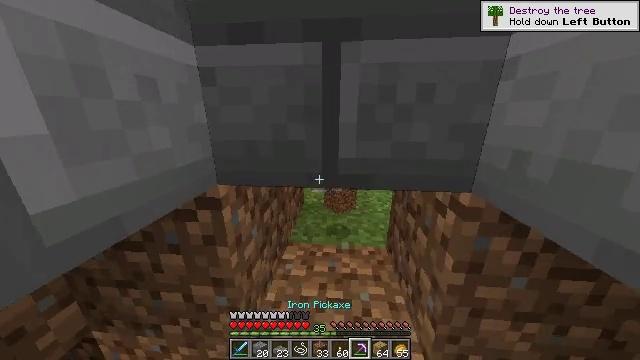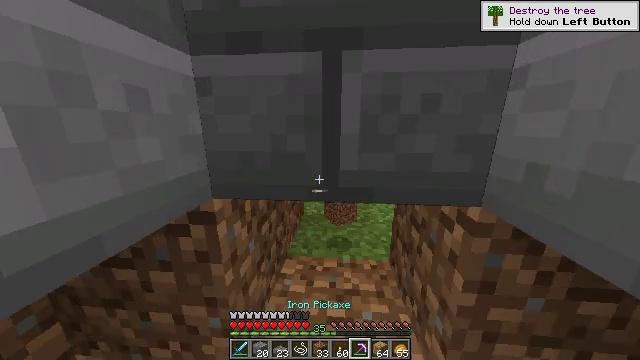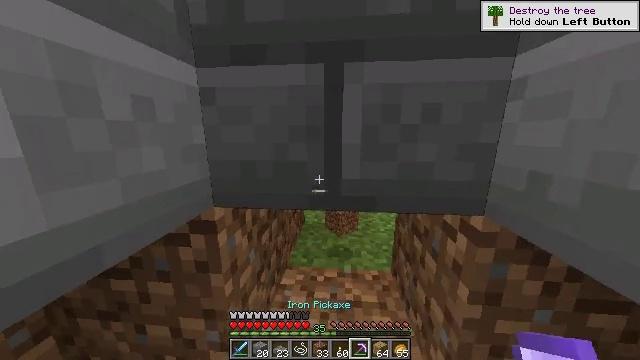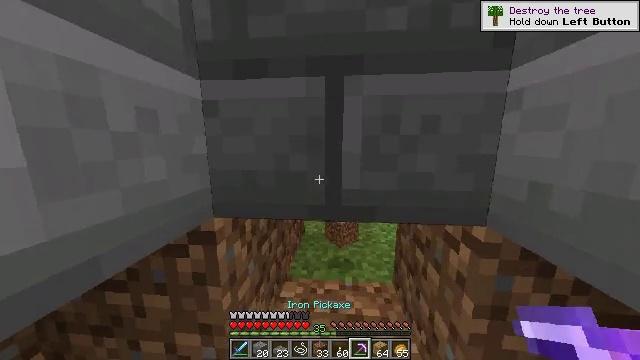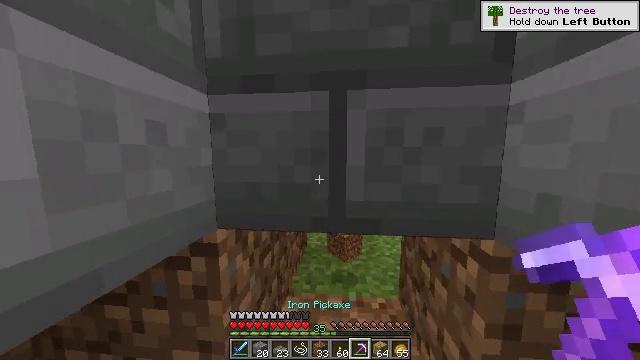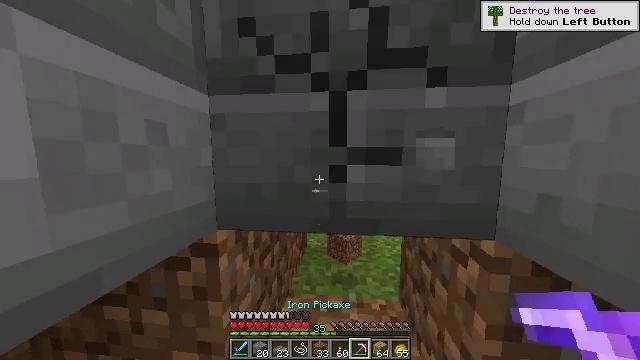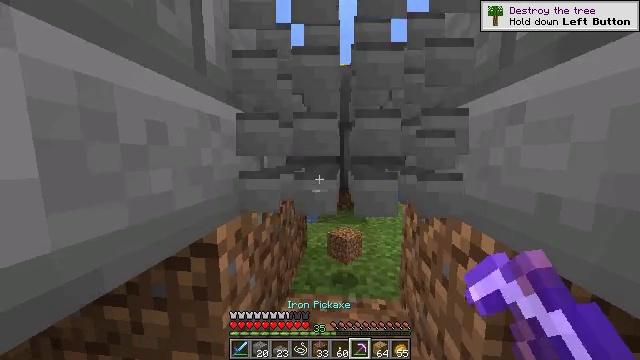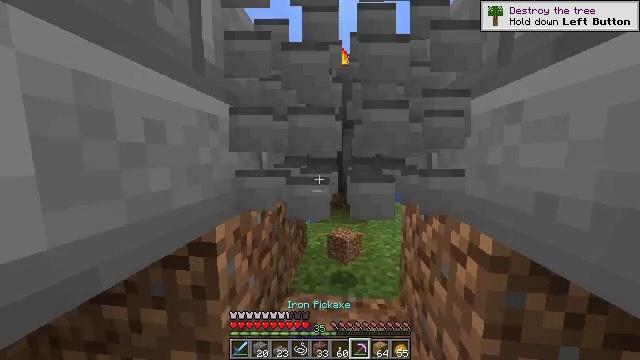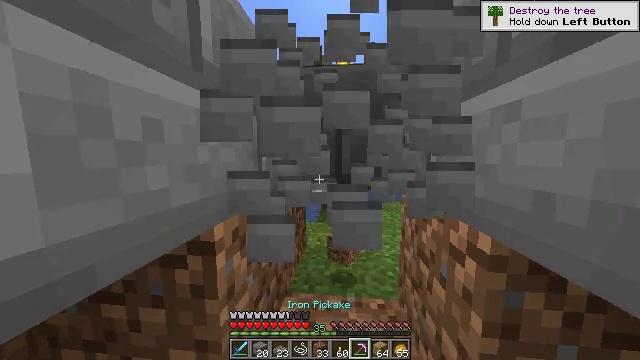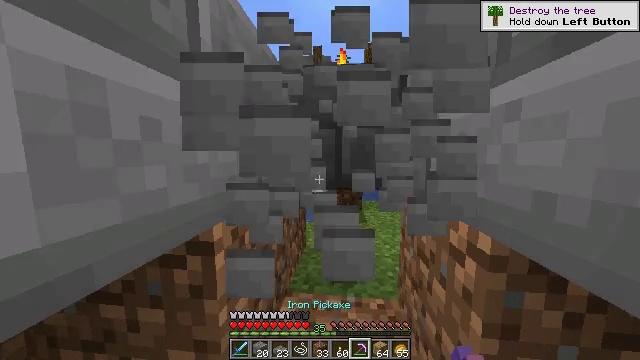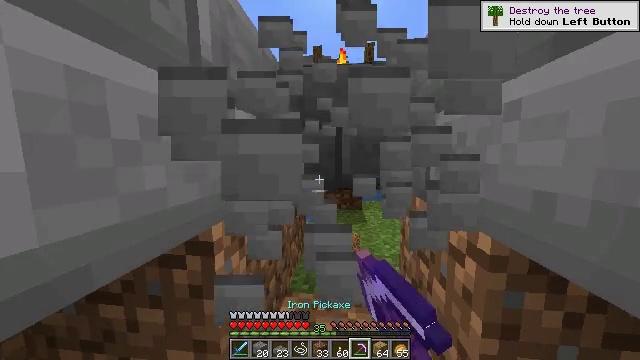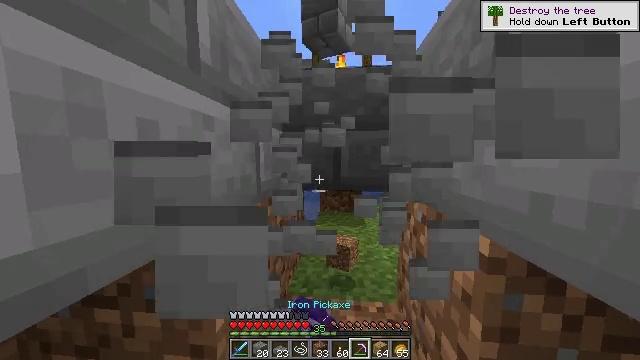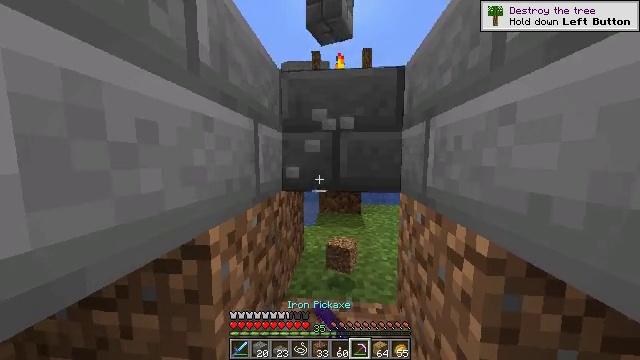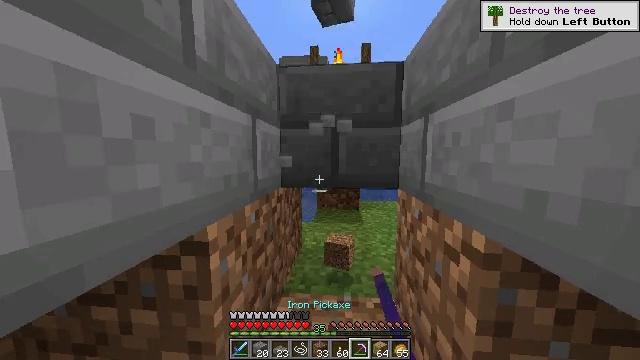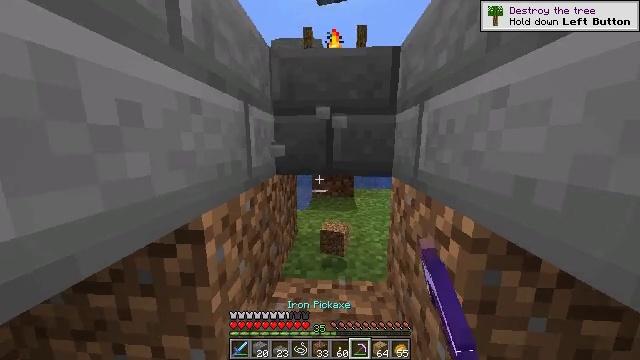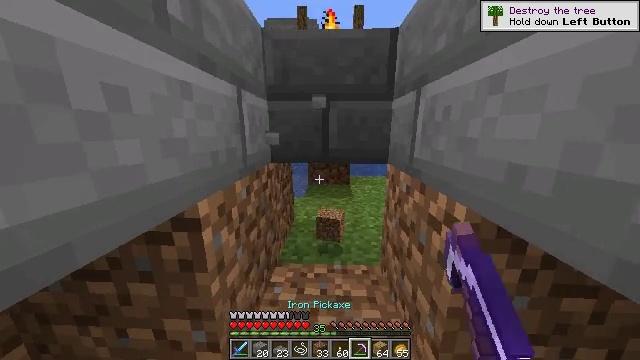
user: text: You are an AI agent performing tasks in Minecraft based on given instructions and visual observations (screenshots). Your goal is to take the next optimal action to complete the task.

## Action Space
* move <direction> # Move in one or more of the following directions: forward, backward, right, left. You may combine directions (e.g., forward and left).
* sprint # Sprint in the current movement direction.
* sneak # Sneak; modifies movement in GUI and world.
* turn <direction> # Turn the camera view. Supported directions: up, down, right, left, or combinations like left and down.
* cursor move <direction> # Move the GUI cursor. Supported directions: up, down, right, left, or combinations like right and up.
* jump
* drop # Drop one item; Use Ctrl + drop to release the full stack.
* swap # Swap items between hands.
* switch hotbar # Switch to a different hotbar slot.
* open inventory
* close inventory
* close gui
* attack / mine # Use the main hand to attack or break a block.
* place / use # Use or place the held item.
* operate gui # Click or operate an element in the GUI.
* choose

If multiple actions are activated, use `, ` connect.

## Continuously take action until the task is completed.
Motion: motion action
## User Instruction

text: Break the stone bricks to collect them.
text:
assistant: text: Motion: move forward, sneak, turn up
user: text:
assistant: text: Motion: move forward, sneak, turn up
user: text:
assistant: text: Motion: move forward, sneak, turn up
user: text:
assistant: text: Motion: move forward, sneak, turn up
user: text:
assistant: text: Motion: sneak, attack / mine
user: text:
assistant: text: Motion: sneak, attack / mine
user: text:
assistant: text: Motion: sneak, attack / mine
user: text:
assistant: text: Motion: sneak, attack / mine
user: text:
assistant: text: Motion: sneak, attack / mine
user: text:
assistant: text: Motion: sneak, attack / mine
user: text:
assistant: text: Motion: sneak, attack / mine
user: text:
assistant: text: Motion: sneak
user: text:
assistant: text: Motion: sneak, turn down
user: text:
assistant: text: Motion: sneak, turn right and down
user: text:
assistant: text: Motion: sneak, turn right and down
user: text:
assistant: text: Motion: sneak, turn down
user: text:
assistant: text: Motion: sneak, turn down
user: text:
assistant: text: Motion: sneak, turn down
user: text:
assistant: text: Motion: sneak
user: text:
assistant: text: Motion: sneak
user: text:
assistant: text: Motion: sneak
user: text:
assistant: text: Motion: sneak
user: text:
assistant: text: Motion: sneak
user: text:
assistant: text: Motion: sneak
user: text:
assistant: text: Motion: move back, sneak
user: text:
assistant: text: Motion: move back, sneak
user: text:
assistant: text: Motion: move back, sneak
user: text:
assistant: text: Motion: move back
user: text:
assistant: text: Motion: move back, turn down
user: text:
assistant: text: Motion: move back